Aerial crown-view tile of a tropical tree (Barro Colorado Island, Panama), acquired 20241014:
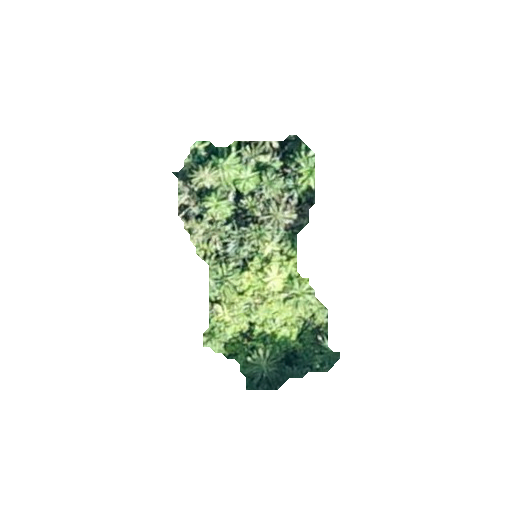
Species: Gustavia superba
GBIF accepted scientific name: Gustavia superba
Crown area: 41.937 m²